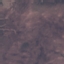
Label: HerbaceousVegetation